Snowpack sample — Rabbit Ears Pass, Jackson County, Colorado, USA (12/17/25, 1:08 PM MST)
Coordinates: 40.387, -106.625
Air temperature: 34 °F
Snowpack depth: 46 cm
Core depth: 10 cm
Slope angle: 6°, slope face: 165°
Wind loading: medium
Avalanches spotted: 0
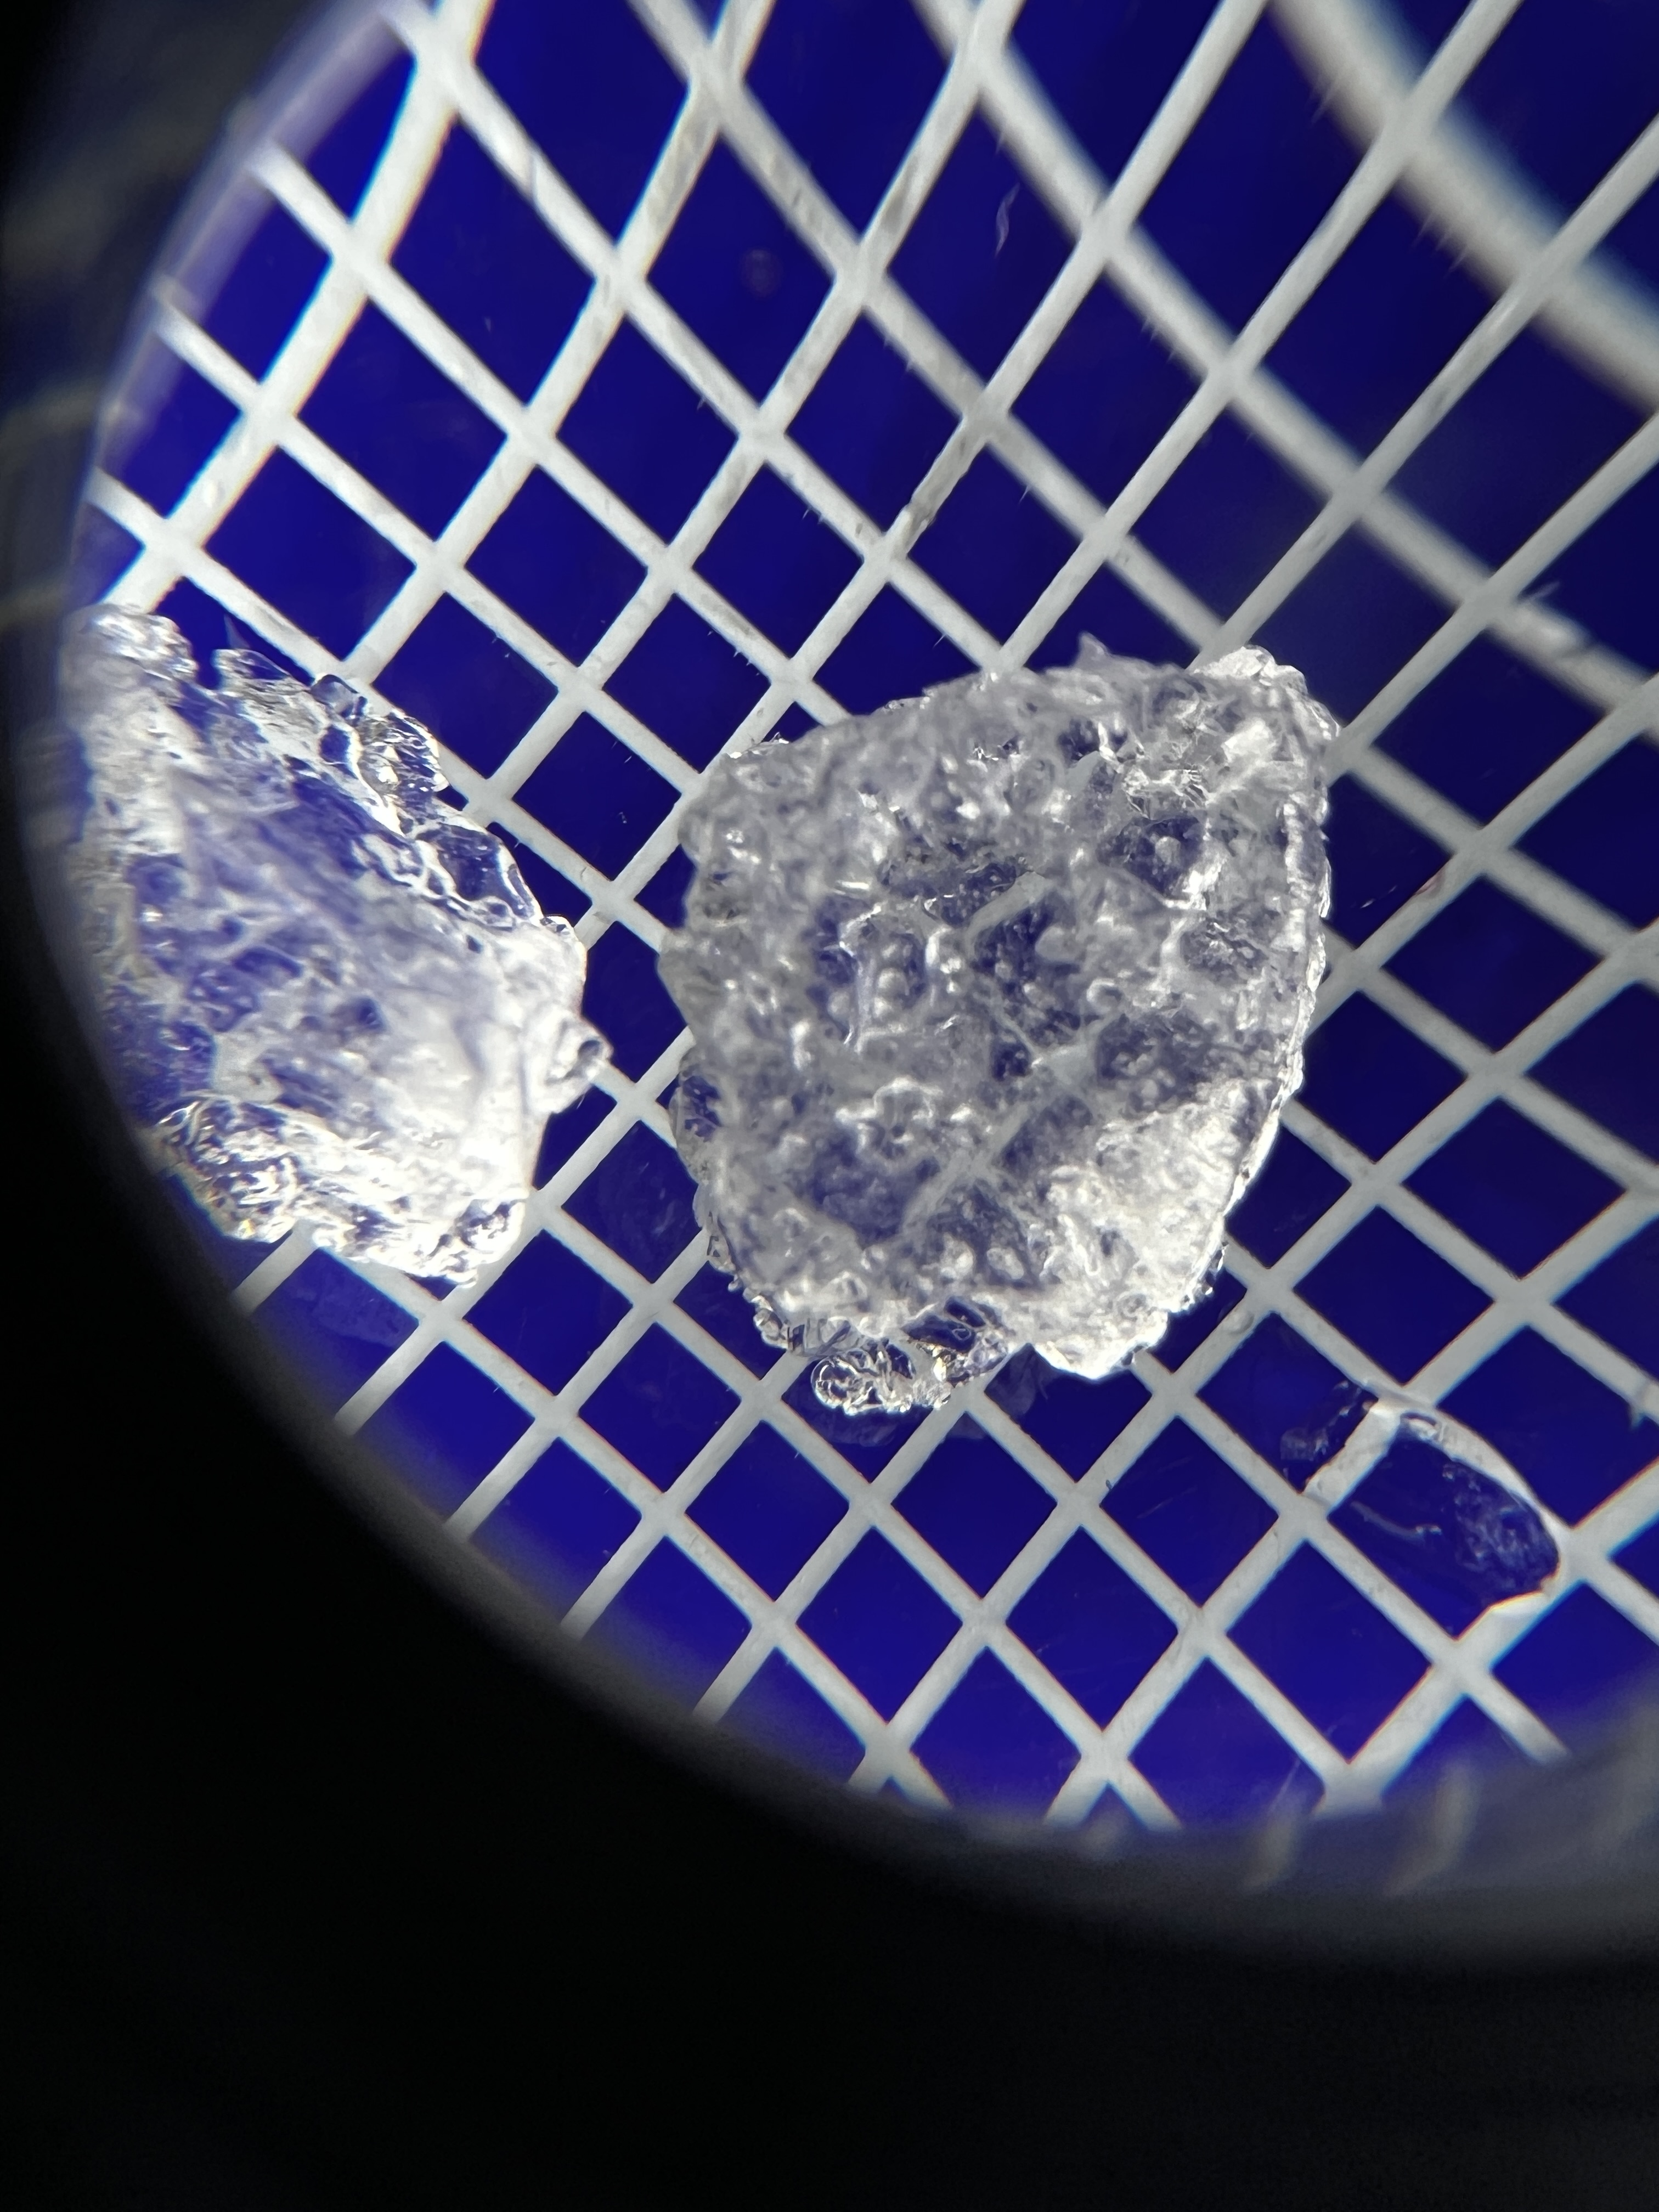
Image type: magnified_profile
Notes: No avalanches spotted nearby, although collected in a meadowy area with minimal risk on this face of the pass.